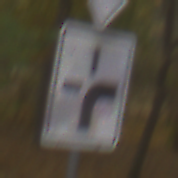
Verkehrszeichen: VerlaufVorfahrtsstrasse3
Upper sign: Vorfahrtsstrasse
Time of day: Midday
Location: Outdoor (Nature)
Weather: Overcast
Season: NotSpecified
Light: Natural